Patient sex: M
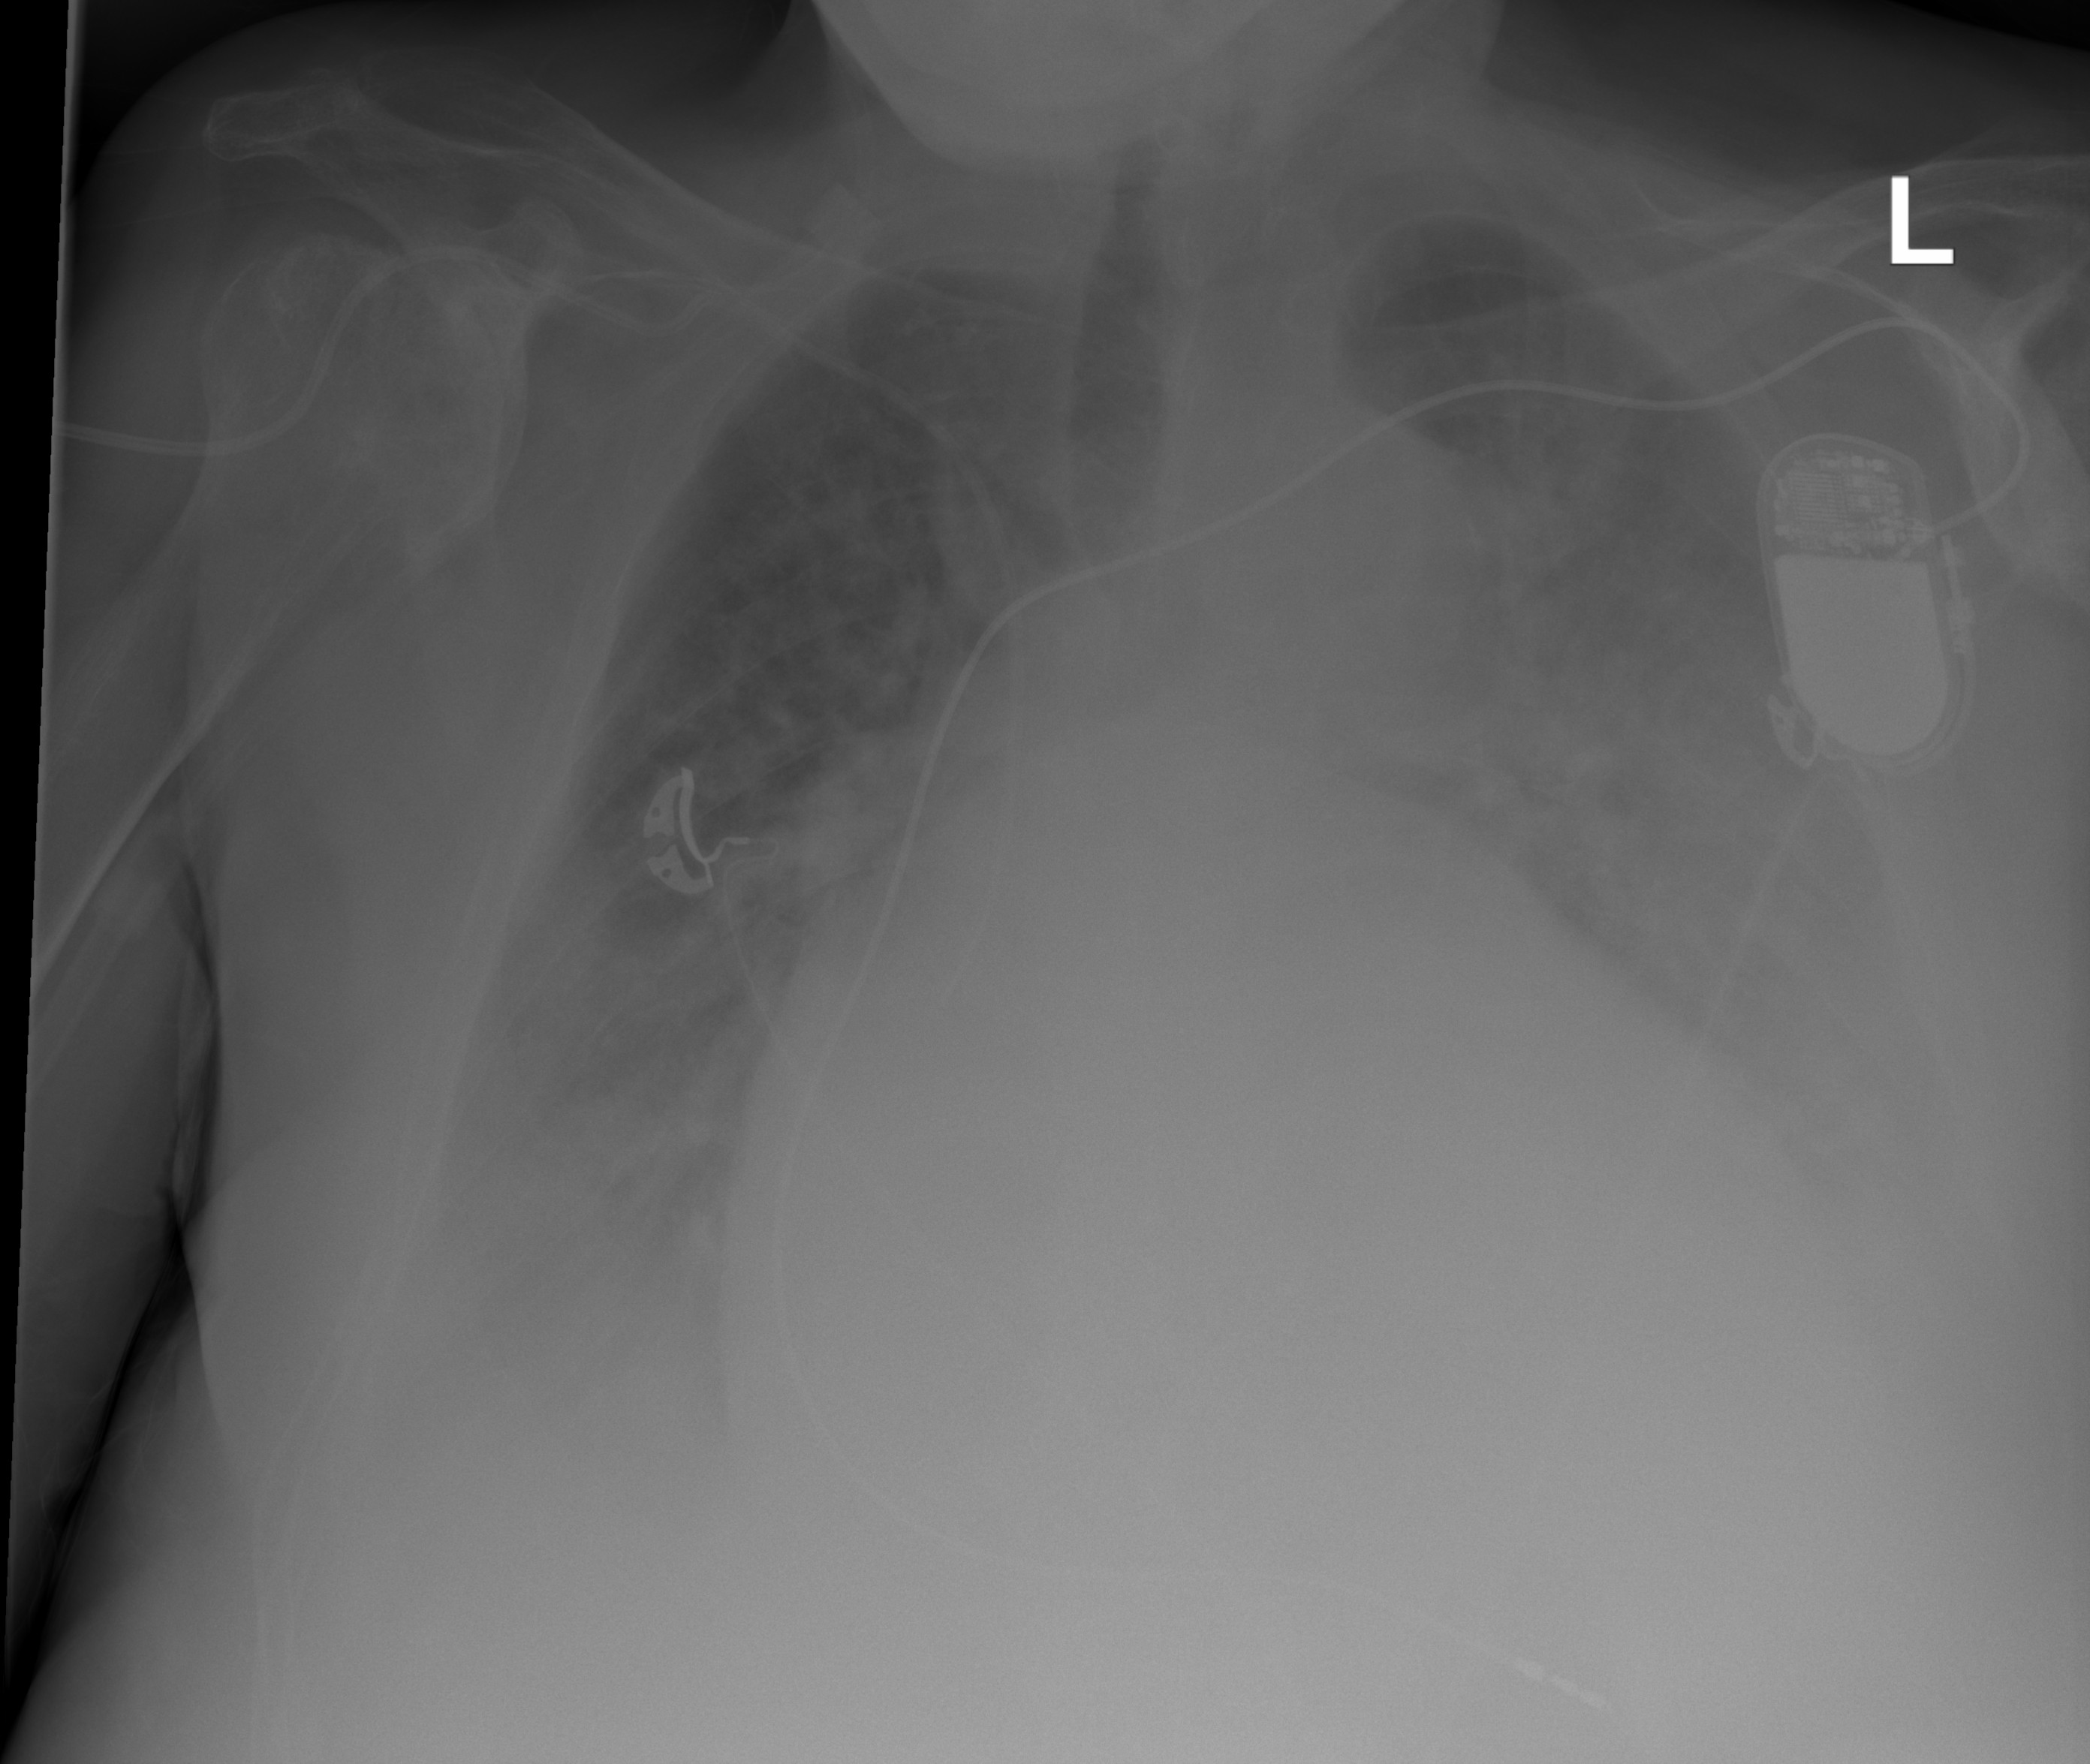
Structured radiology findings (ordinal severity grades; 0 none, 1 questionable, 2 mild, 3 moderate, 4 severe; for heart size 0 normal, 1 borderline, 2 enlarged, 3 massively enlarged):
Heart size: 3
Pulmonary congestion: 3
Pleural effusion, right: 3
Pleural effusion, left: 3
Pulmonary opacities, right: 2
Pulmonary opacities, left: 2
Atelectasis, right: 2
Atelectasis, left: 3